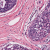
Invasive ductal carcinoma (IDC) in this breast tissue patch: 0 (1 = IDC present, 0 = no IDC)